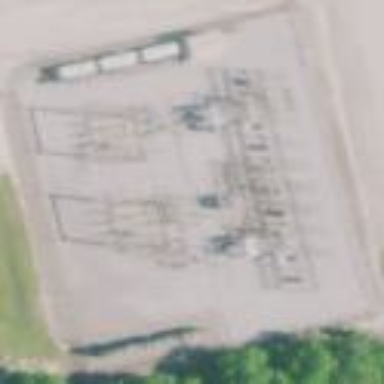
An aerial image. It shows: Industrial substation surrounded by fence.